Question:
In Android, I want to create
- - - yellow points would be clickable and display the historical event data.My question is, what would that be called? I'm not sure it's a Timeline, because I want to chart two items on the Y axis, and the Timelines I've seen don't have a Y axis. It doesn't look like the Time Charts I've seen either, if it were, I could use 'aChartEngine', right?So I need help identifying what this would be, and then some help on how to get started. For example, how to create the chart interface that would display yearly increments along the X axis starting from the first event up to the present day.
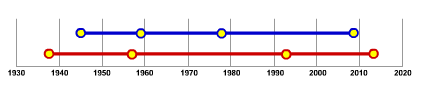
Answer: You can get started by looking at some of the available <URL> for Android. Looking through and picking features those libraries provide that you can use will probably give you an idea of what to call your graph.